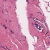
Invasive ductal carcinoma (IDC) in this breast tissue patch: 1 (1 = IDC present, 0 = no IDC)